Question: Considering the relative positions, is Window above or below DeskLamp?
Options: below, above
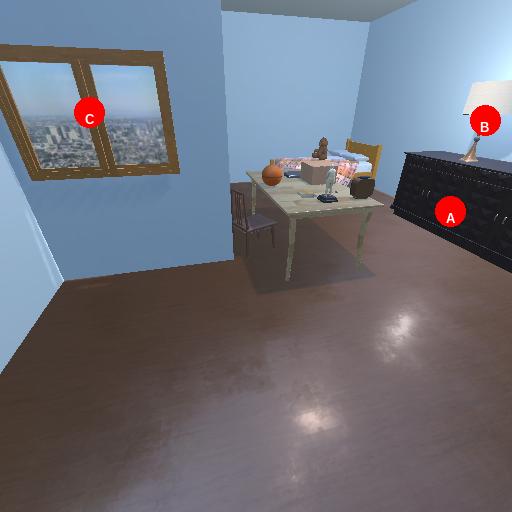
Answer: below